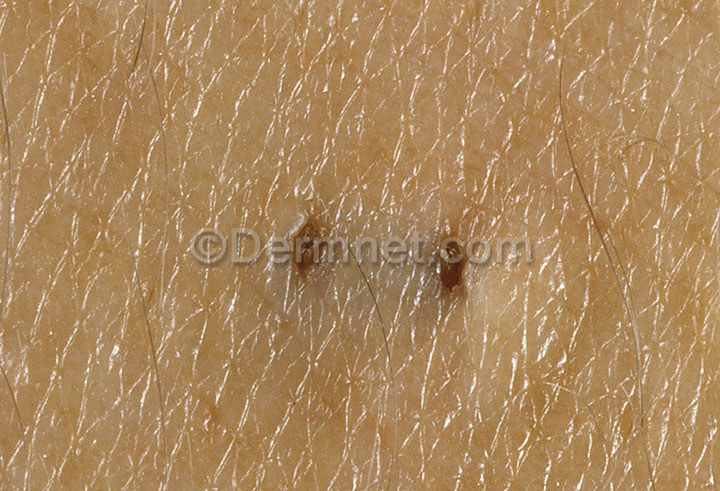
Disease: Acne and Rosacea Photos